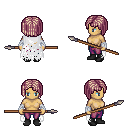
a pixel art fantasy rpg character, female body template, human, tanned skin, white tattered cape, magenta pants, white blonde pageboy hairstyle, white cloth bandages, black shoes, spear, four views (front, back, left, right), 2x2 character sprite sheet, small pixel art, hard edges, no anti-aliasing